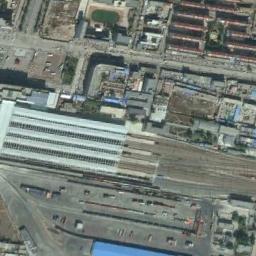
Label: railway_station